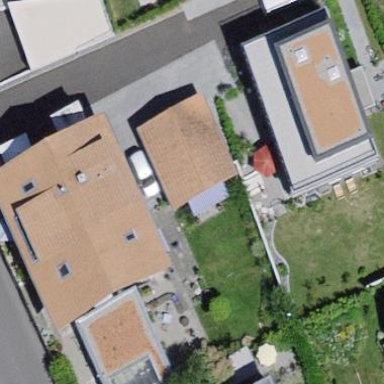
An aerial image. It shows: Garage building.